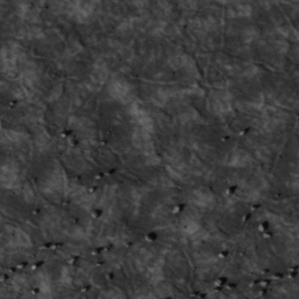
Label: non_frost